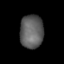
Tissue: lung
Cell type: Others
Senescence score: 0.2265
Nuclear area (px): 769
Mean DAPI intensity: 94.782